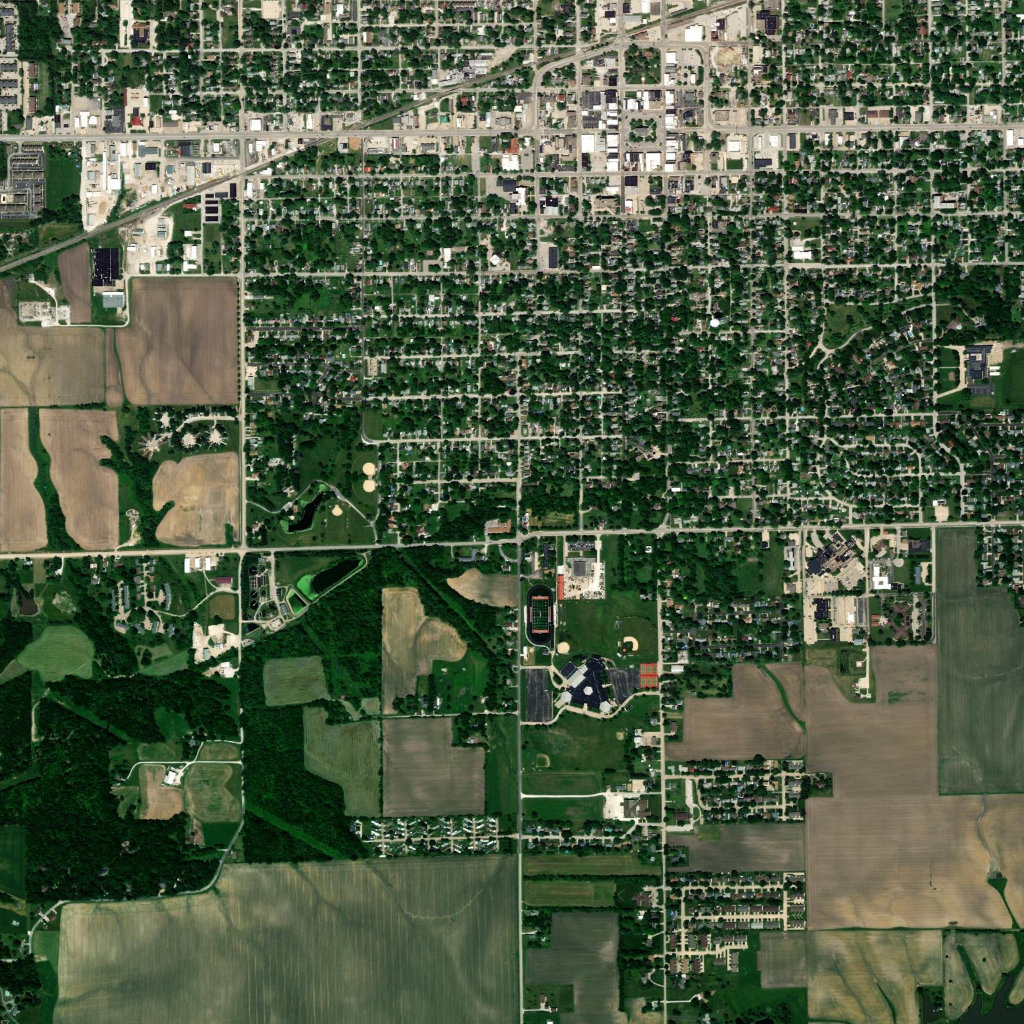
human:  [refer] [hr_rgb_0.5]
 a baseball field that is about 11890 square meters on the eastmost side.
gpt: <box>[[60, 60, 64, 63, 0]]</box>

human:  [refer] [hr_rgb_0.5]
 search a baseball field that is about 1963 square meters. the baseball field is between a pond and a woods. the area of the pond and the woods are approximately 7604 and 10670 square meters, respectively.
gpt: <box>[[31, 49, 33, 51, 0]]</box>

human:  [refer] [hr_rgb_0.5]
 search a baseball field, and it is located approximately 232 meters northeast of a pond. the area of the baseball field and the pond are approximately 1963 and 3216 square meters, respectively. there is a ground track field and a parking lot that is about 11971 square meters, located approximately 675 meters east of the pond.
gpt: <box>[[31, 49, 33, 51, 0]]</box>

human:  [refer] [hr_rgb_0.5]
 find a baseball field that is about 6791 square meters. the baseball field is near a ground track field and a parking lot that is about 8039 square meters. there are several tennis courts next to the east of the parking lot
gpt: <box>[[51, 72, 54, 75, 0]]</box>